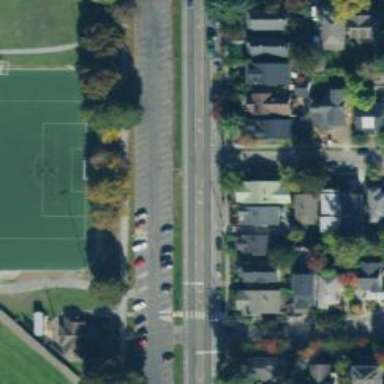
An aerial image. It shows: Footway located on traffic island.